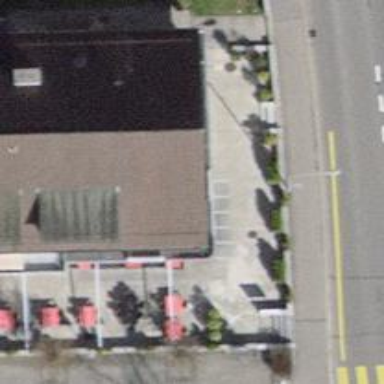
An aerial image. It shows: Restaurant.